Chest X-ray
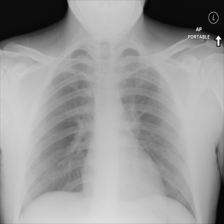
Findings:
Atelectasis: negative
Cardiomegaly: negative
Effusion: negative
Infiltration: negative
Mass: negative
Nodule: negative
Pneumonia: negative
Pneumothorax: negative
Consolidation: negative
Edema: negative
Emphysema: negative
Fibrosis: negative
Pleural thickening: negative
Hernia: negative